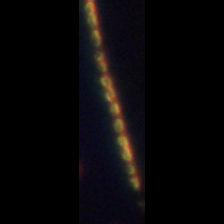
Taxon: Skeletonema
Group: Diatoms